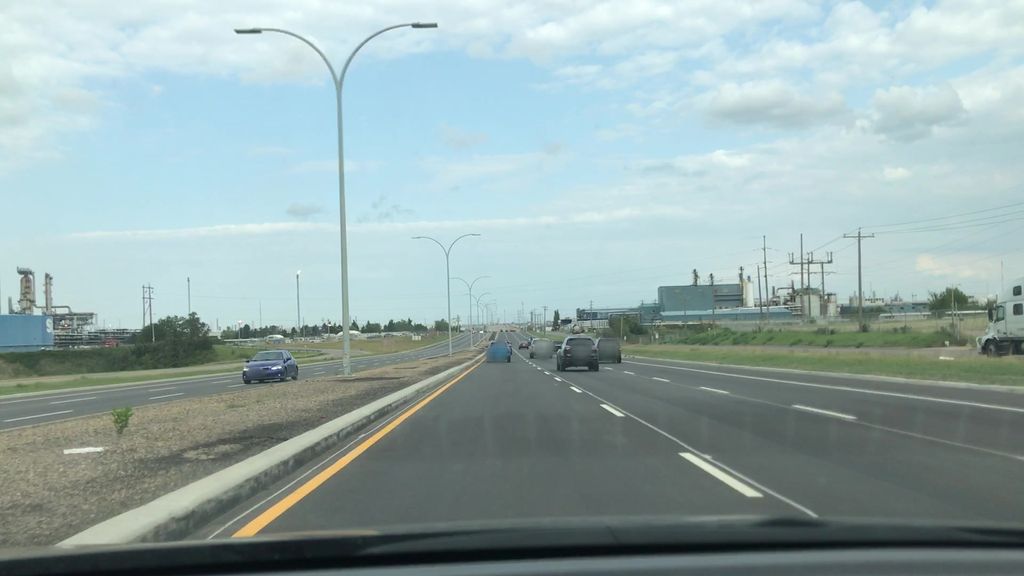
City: edmonton